Interaction volume radius: 5 \u00c5
Interaction volume height: 30 \u00c5
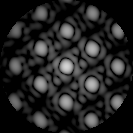
Disorder parameter: 0.06764